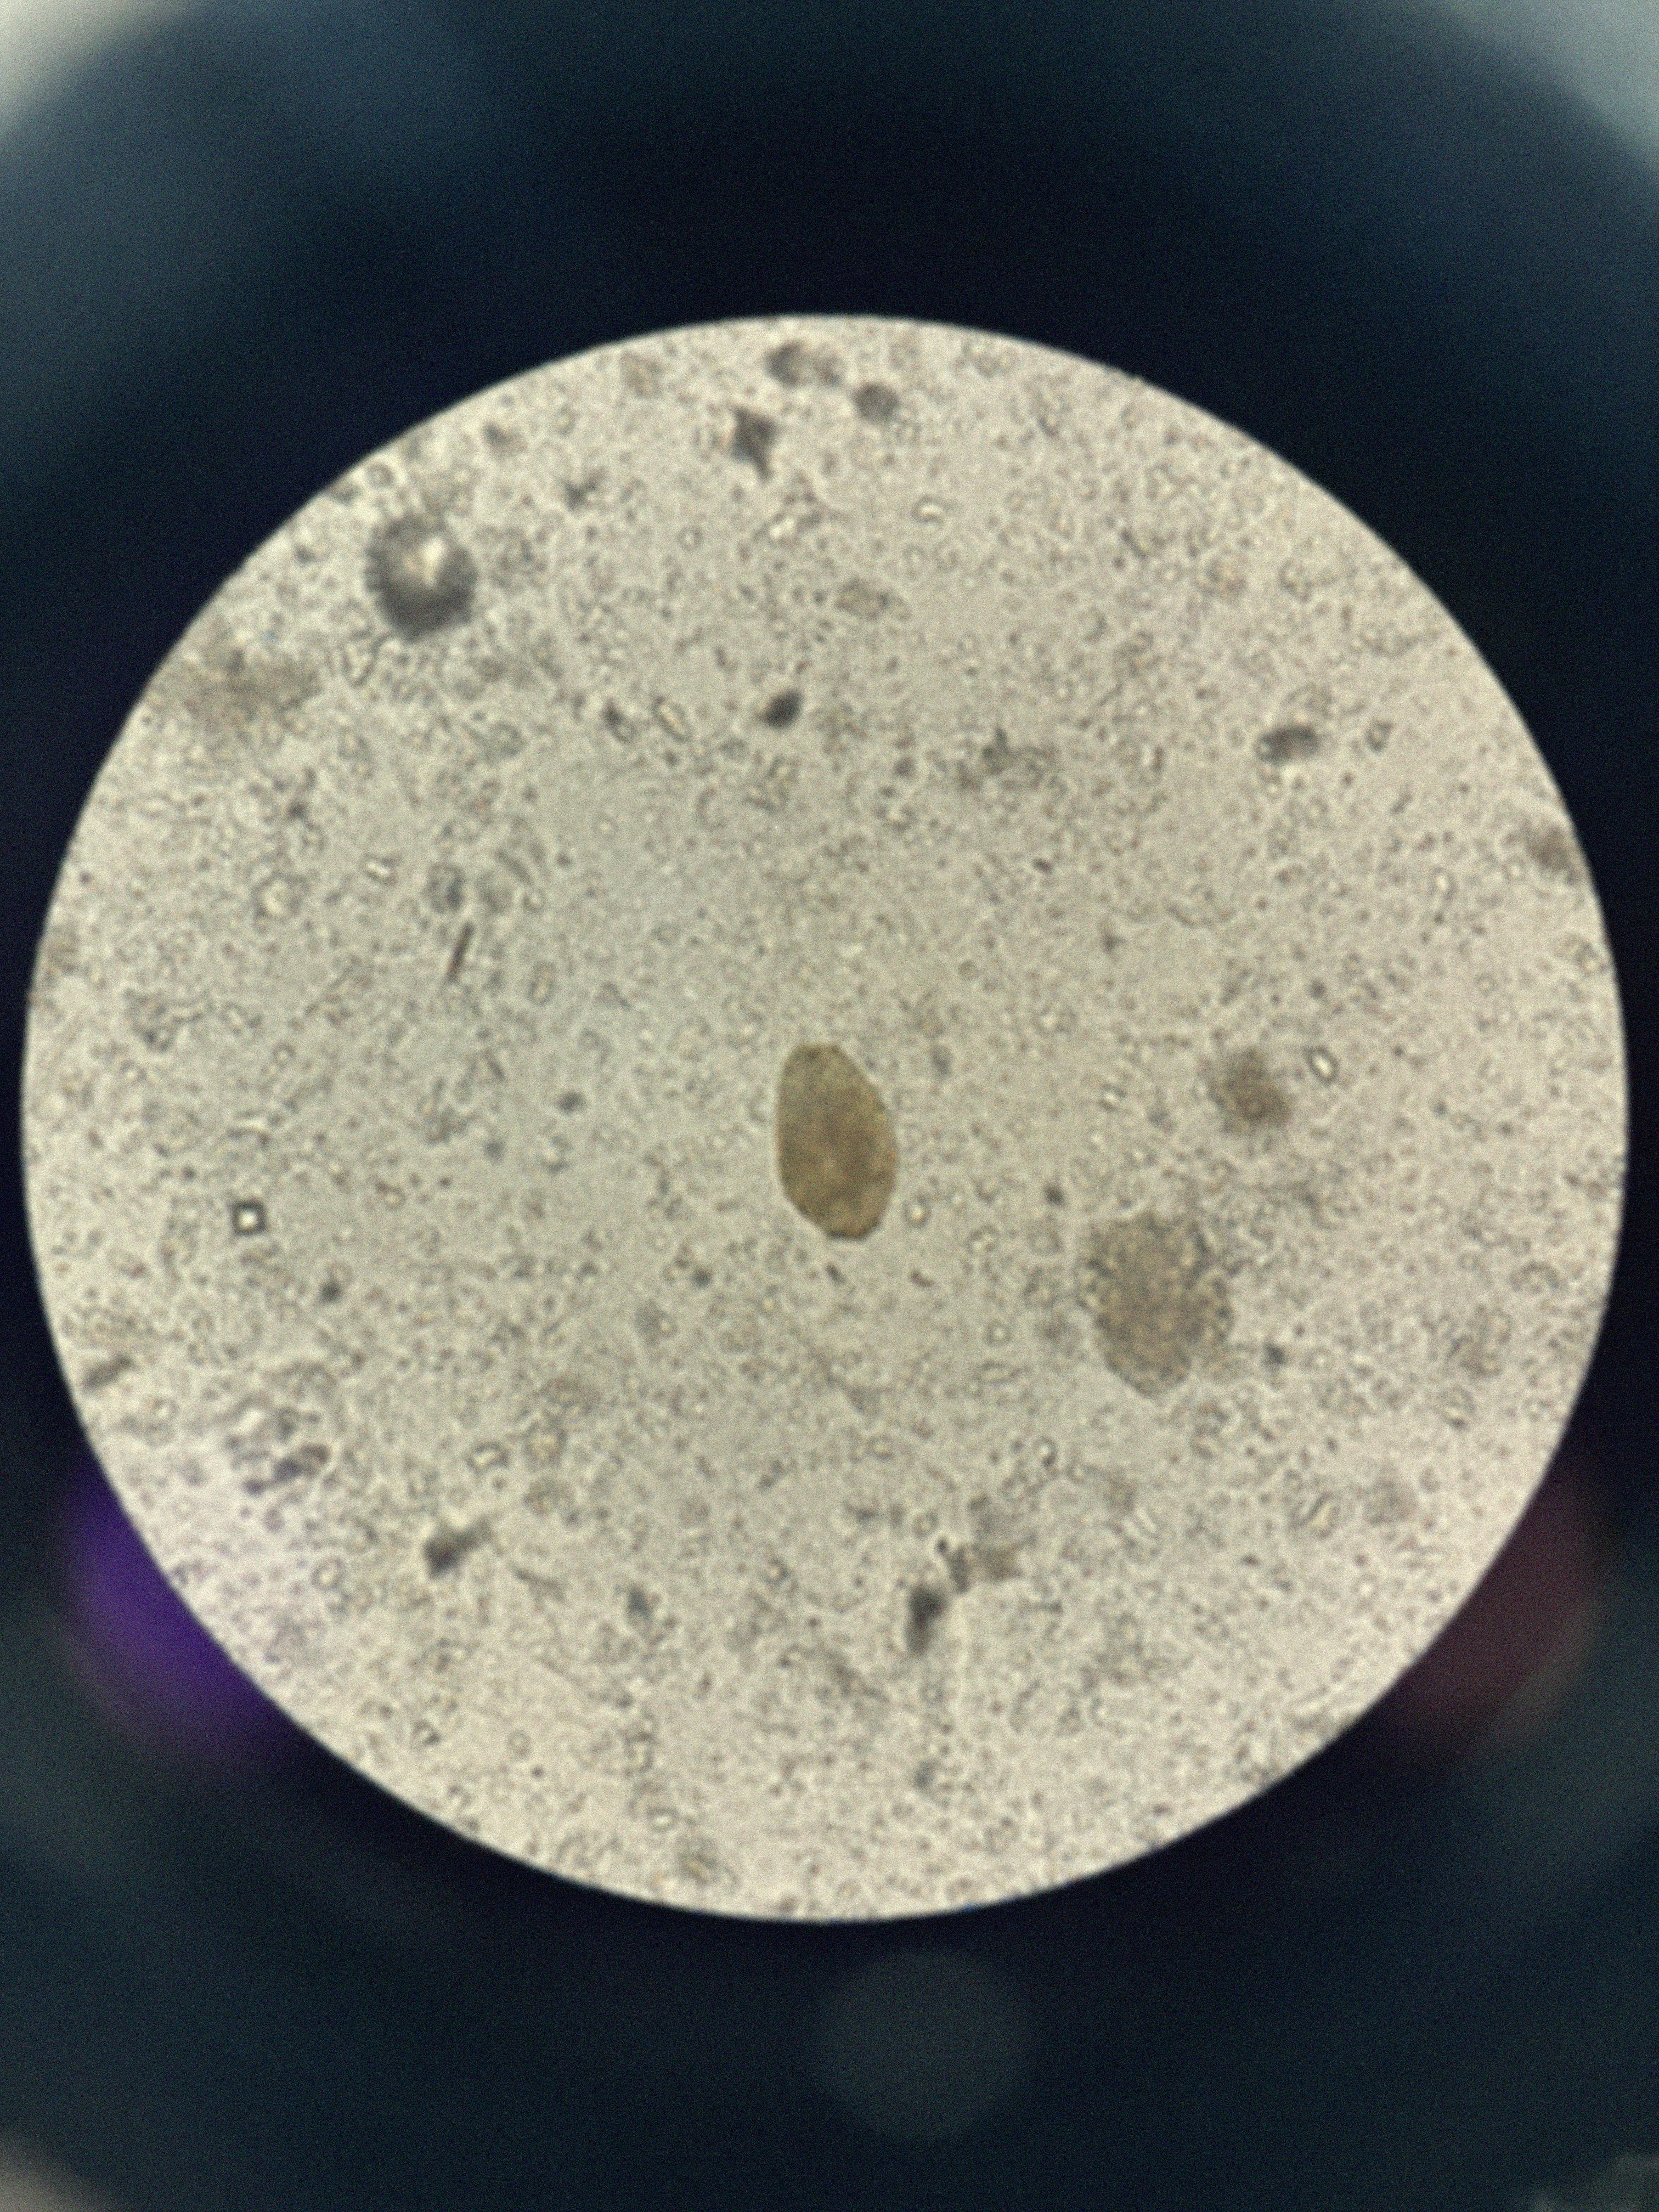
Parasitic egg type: Paragonimus spp